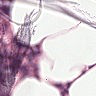
Metastatic tissue present: no